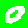
Digit: 0